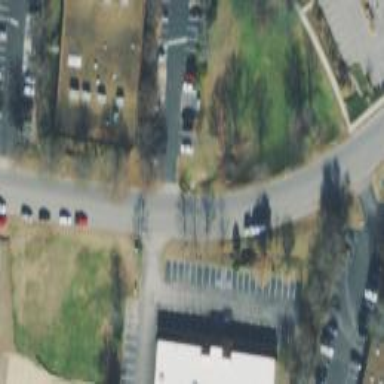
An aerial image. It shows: Residential road with sidewalk on the left.